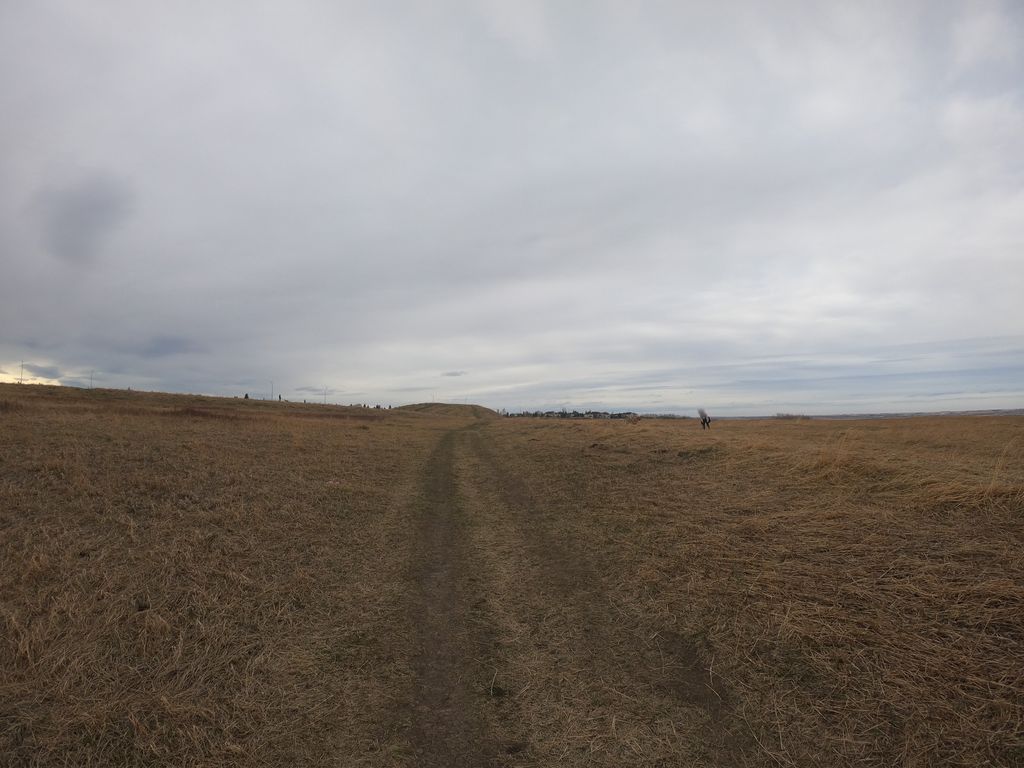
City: calgary